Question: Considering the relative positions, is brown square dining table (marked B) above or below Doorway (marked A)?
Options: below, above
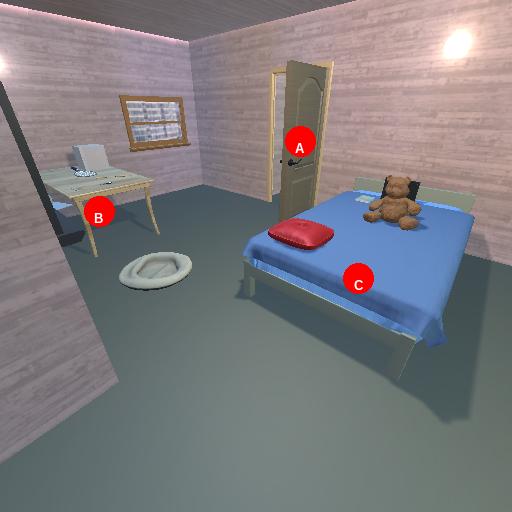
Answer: below